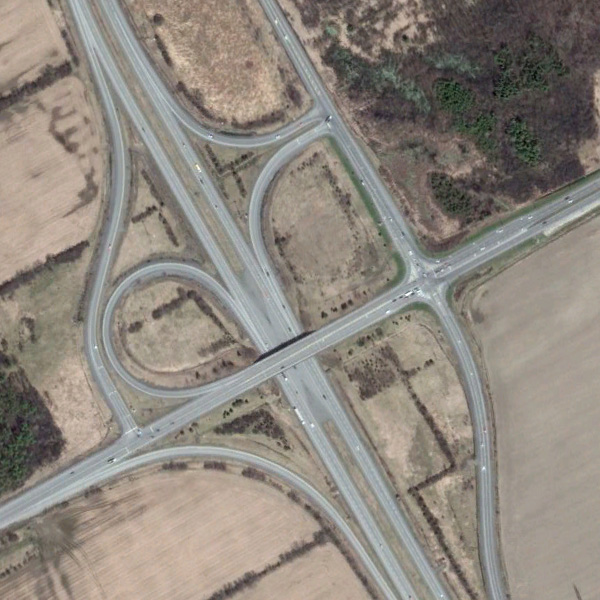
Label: Viaduct